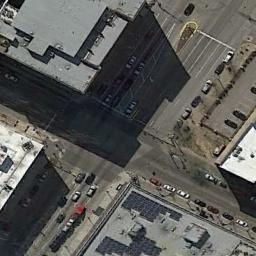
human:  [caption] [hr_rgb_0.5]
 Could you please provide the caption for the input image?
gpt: There are numerous buildings of different shapes and sizes beside the intersection .

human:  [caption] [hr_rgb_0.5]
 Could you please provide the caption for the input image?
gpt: An intersection with normal traffic located in a commercial area .

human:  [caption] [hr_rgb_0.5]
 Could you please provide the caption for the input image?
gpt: There are many moving and waiting vehicles on the road at the intersection, And there are many buildings around the intersection .

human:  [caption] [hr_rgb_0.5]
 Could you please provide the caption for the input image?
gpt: There is a green space beside the crossroads .

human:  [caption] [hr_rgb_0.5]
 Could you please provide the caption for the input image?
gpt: There are two gray buildings and two white buildings around the intersection .